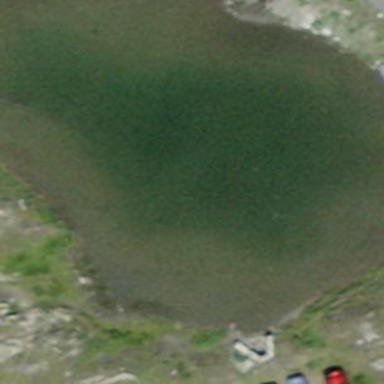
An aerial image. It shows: Serene lake.